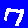
Digit: 7